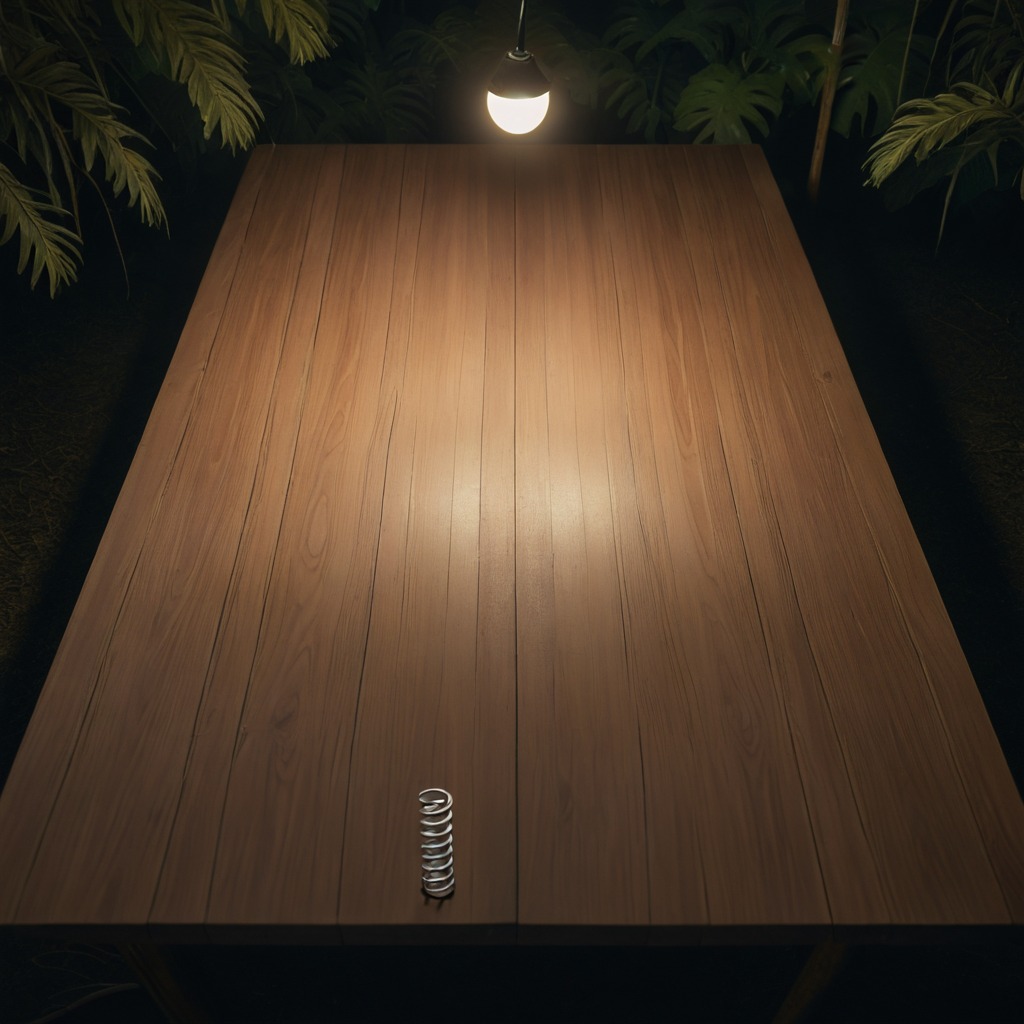
A coiled metal spring is lying on a wooden table inside a jungle field workshop tent at night.